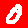
Digit: 0